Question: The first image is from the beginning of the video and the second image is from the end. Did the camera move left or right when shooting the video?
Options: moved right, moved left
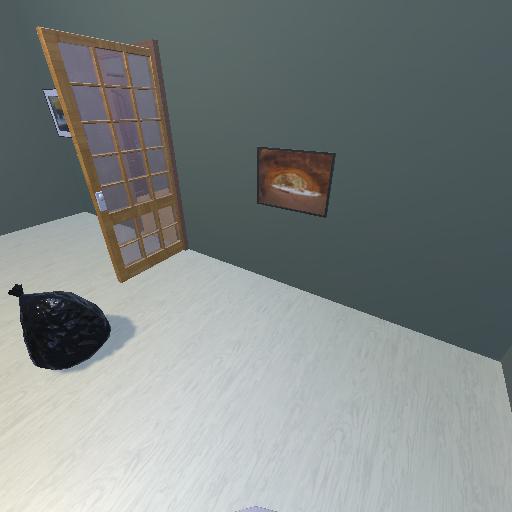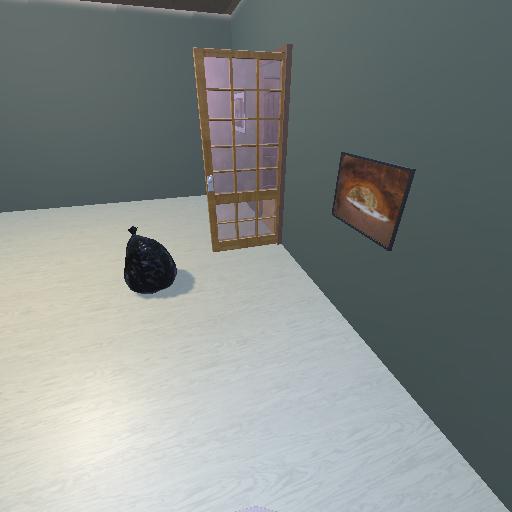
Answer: moved right